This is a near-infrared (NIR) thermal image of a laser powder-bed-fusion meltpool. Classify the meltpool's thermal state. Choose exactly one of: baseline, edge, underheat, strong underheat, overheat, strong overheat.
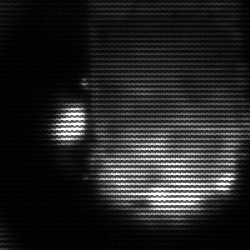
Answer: baseline